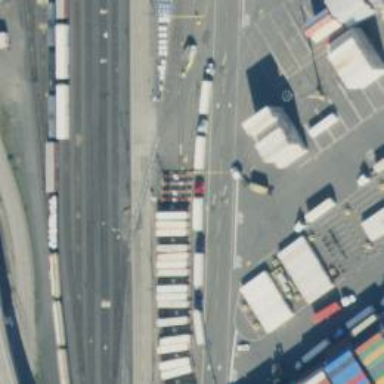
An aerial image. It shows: Level crossing on tram railway.